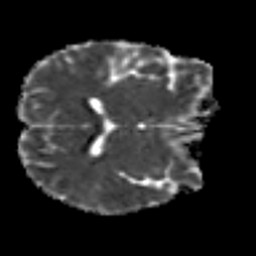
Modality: MD
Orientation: axial
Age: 28
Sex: male
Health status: ill
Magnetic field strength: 3 T
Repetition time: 8.4 s
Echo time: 0.0926 s